Group 1:
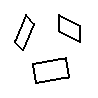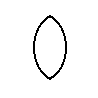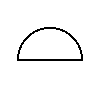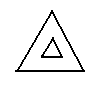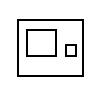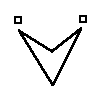
Group 2:
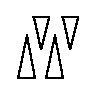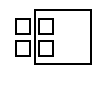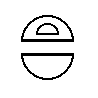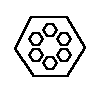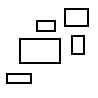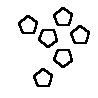
Rule separating the two groups: Number of objects is one less than sides of each object vs. number of objects is one more than sides of each object.
Concepts: number, subtraction
Author: Harry E. Foundalis